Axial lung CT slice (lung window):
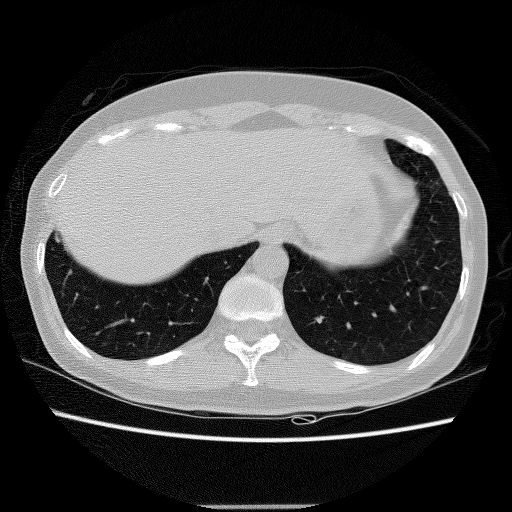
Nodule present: no